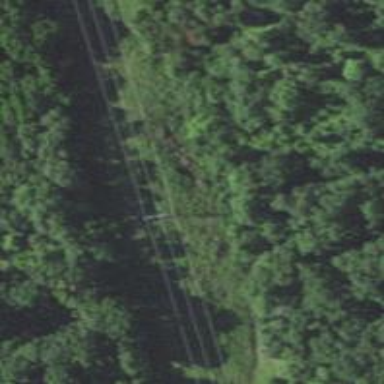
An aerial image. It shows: H-frame designed tower for power lines.